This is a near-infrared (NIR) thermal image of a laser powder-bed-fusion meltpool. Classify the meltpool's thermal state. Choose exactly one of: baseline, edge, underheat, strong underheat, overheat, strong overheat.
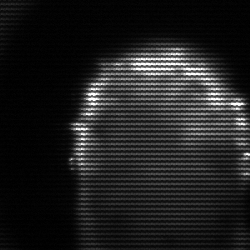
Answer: baseline